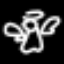
Label: angel